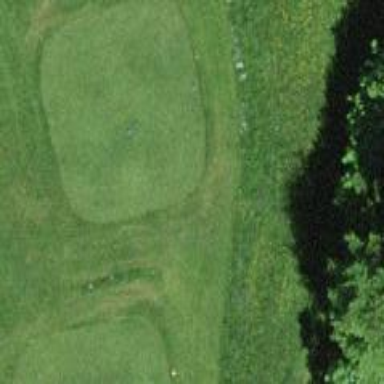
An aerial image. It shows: Grassy area designated as golf tee.